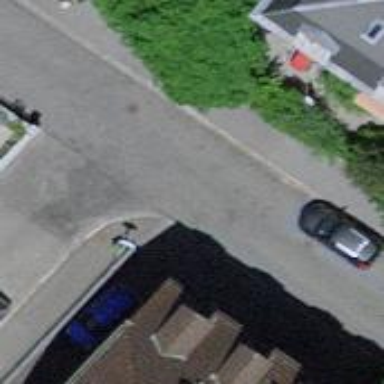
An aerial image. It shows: Kerb barrier.